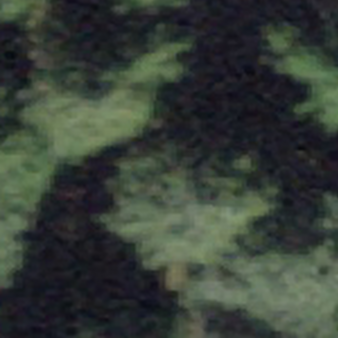
Label: other